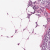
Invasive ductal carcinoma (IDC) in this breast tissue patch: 1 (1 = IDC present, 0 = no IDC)